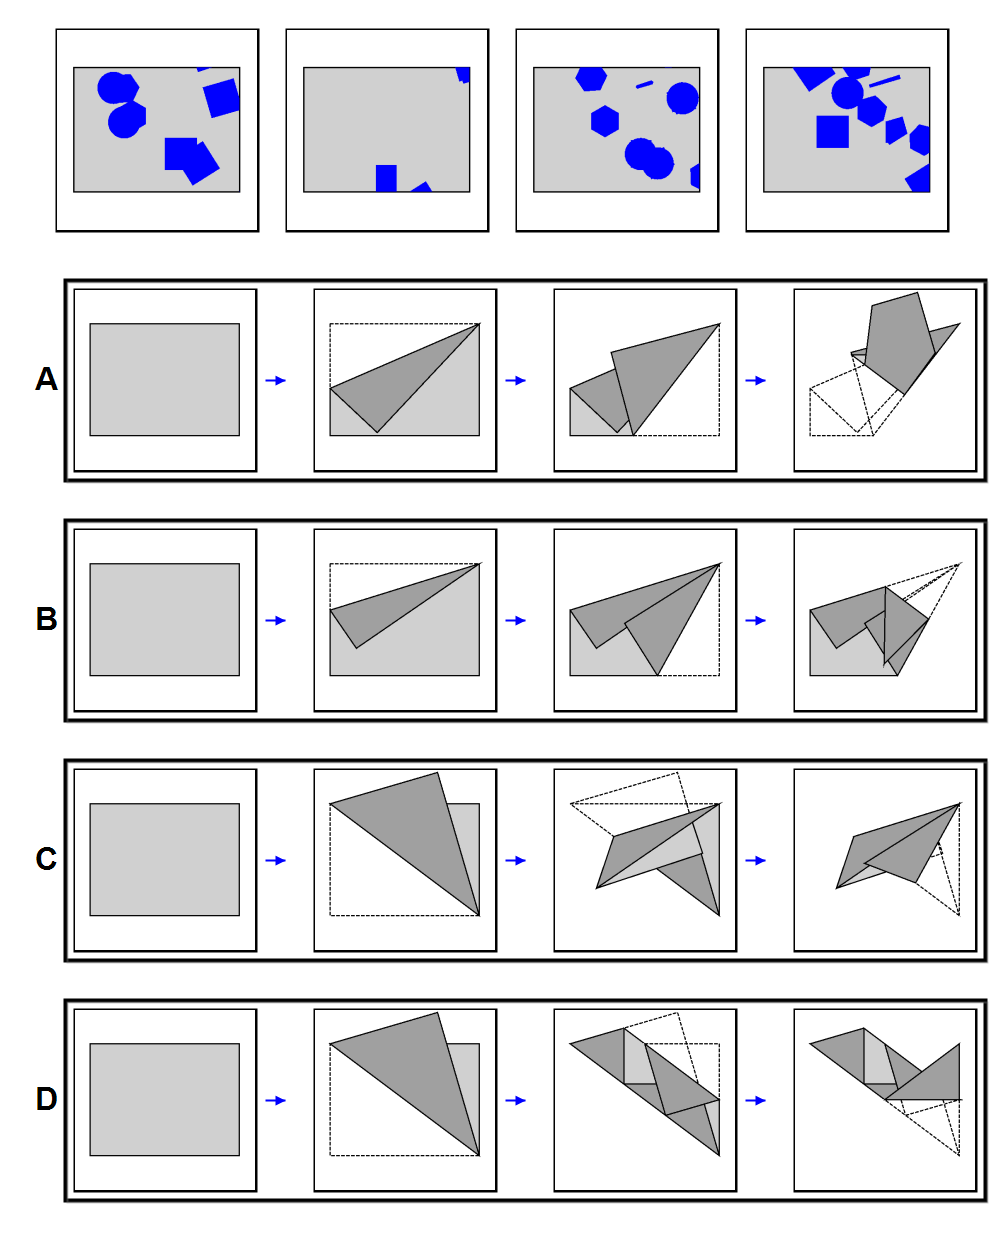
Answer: B